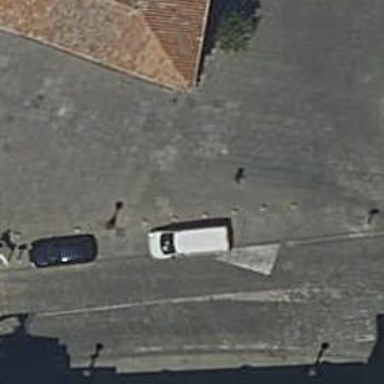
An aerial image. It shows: Pedestrian road paved with paving stones.